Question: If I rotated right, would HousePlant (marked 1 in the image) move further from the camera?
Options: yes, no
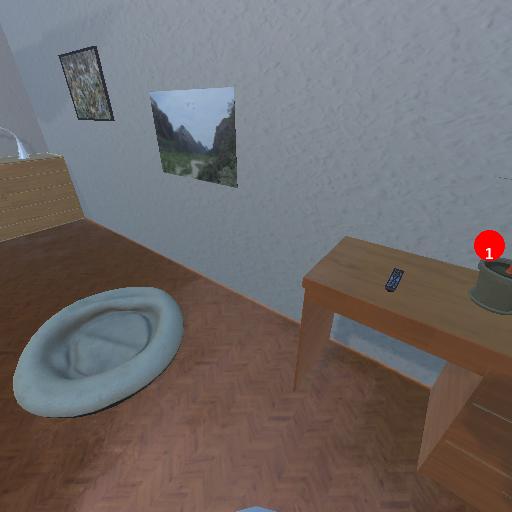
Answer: yes